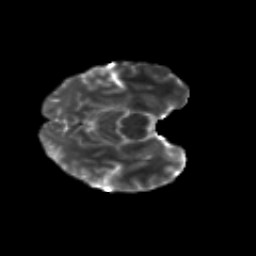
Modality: T2w
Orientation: axial
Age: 27
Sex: female
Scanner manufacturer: siemens
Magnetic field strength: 3 T
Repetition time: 8.8 s
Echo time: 0.085 s